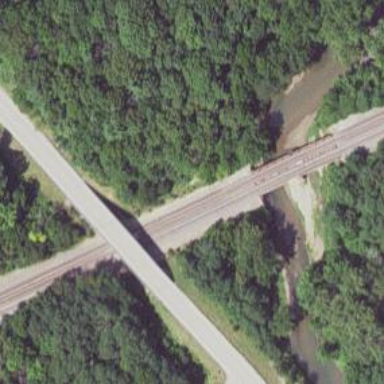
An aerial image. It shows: Railway bridge.